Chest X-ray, PA view. Patient: 45 years old, sex M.
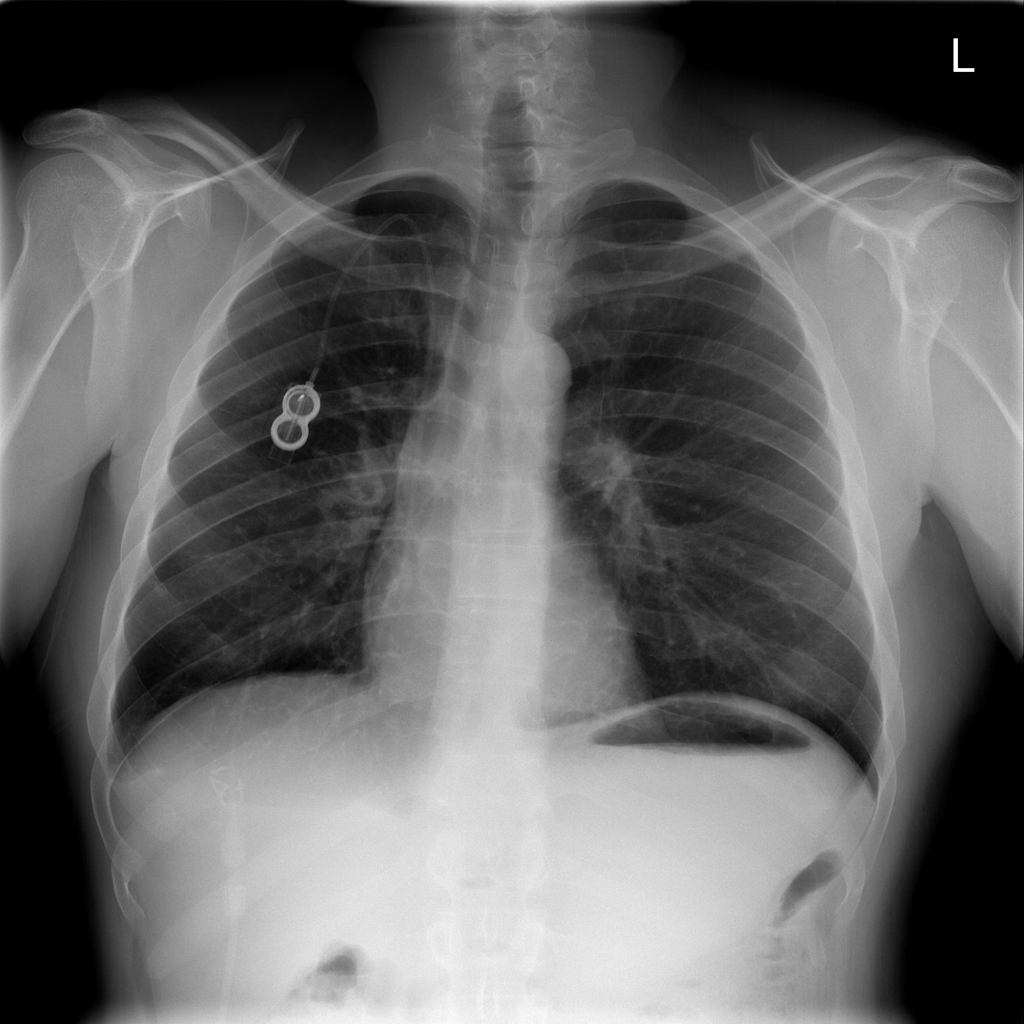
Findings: Infiltration